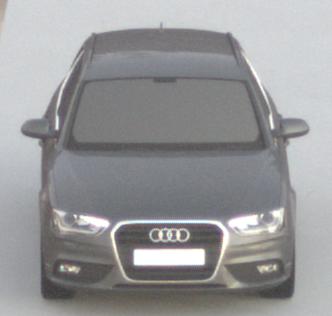
Make: Audi
Model: A4 Avant 1.8 TFSI
Detailed model: A4 (B8) Avant
Model produced from: 2012/02
Model produced until: 2015/04
Doors: 5
Color: gray
Road condition: dry road
Daytime: sunrise or sunset
Contrast: low contrast